Field crop: maize
Growth stage: 2
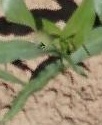
Species: maize